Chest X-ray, PA view. Patient: 31 years old, sex F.
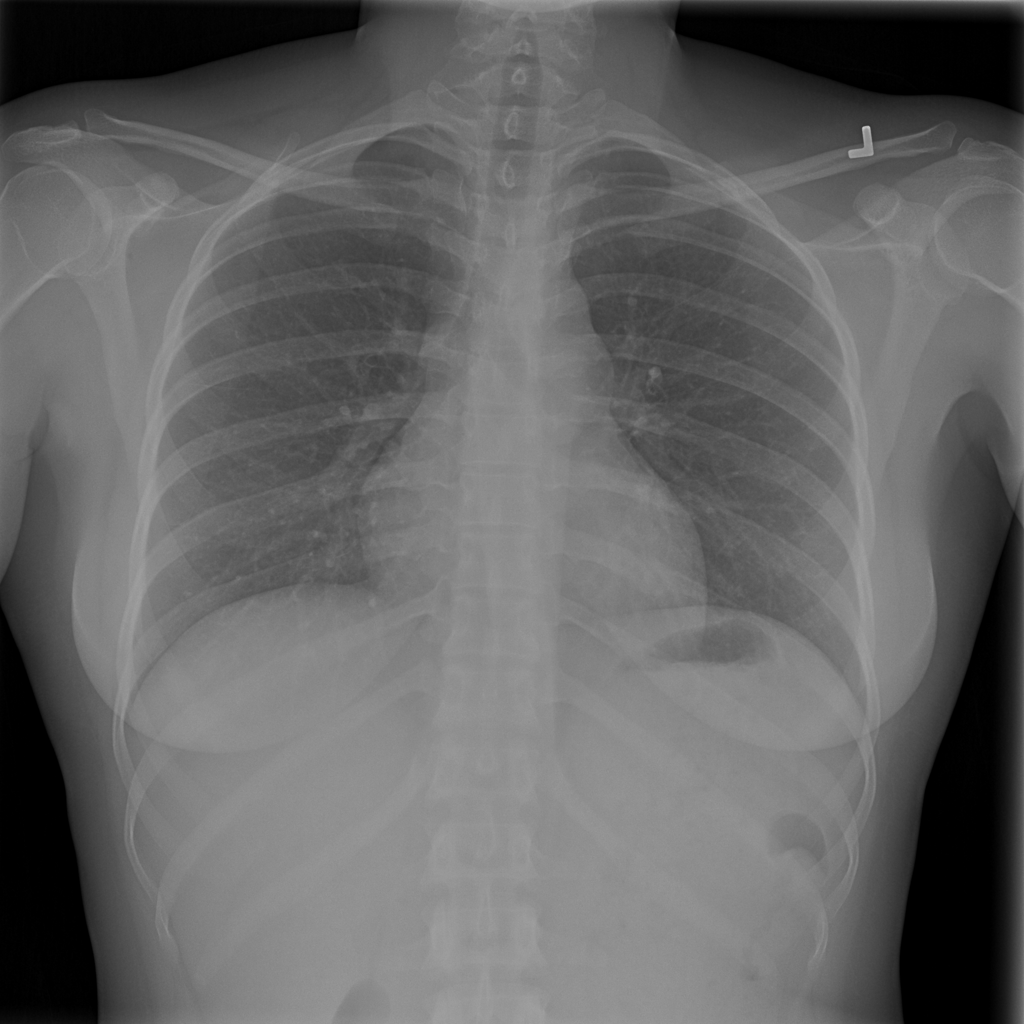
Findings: No Finding